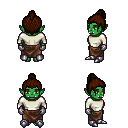
a pixel art fantasy rpg character, female body template, orc, green skin, white long-sleeve shirt, robe skirt, brown short topknot hairstyle, metal gloves, metal boots, four views (front, back, left, right), 2x2 character sprite sheet, small pixel art, hard edges, no anti-aliasing